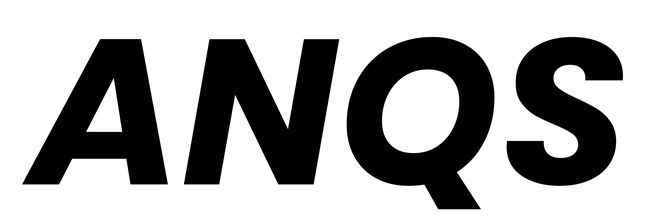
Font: Poppins-BoldItalic